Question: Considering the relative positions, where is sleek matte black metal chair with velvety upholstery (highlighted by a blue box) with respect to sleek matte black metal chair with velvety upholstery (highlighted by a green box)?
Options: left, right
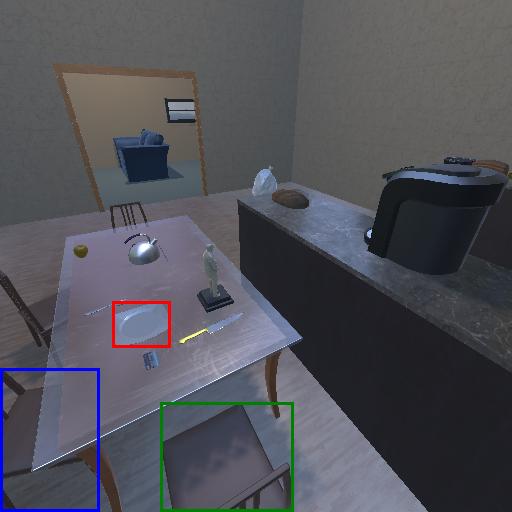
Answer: left